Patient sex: F
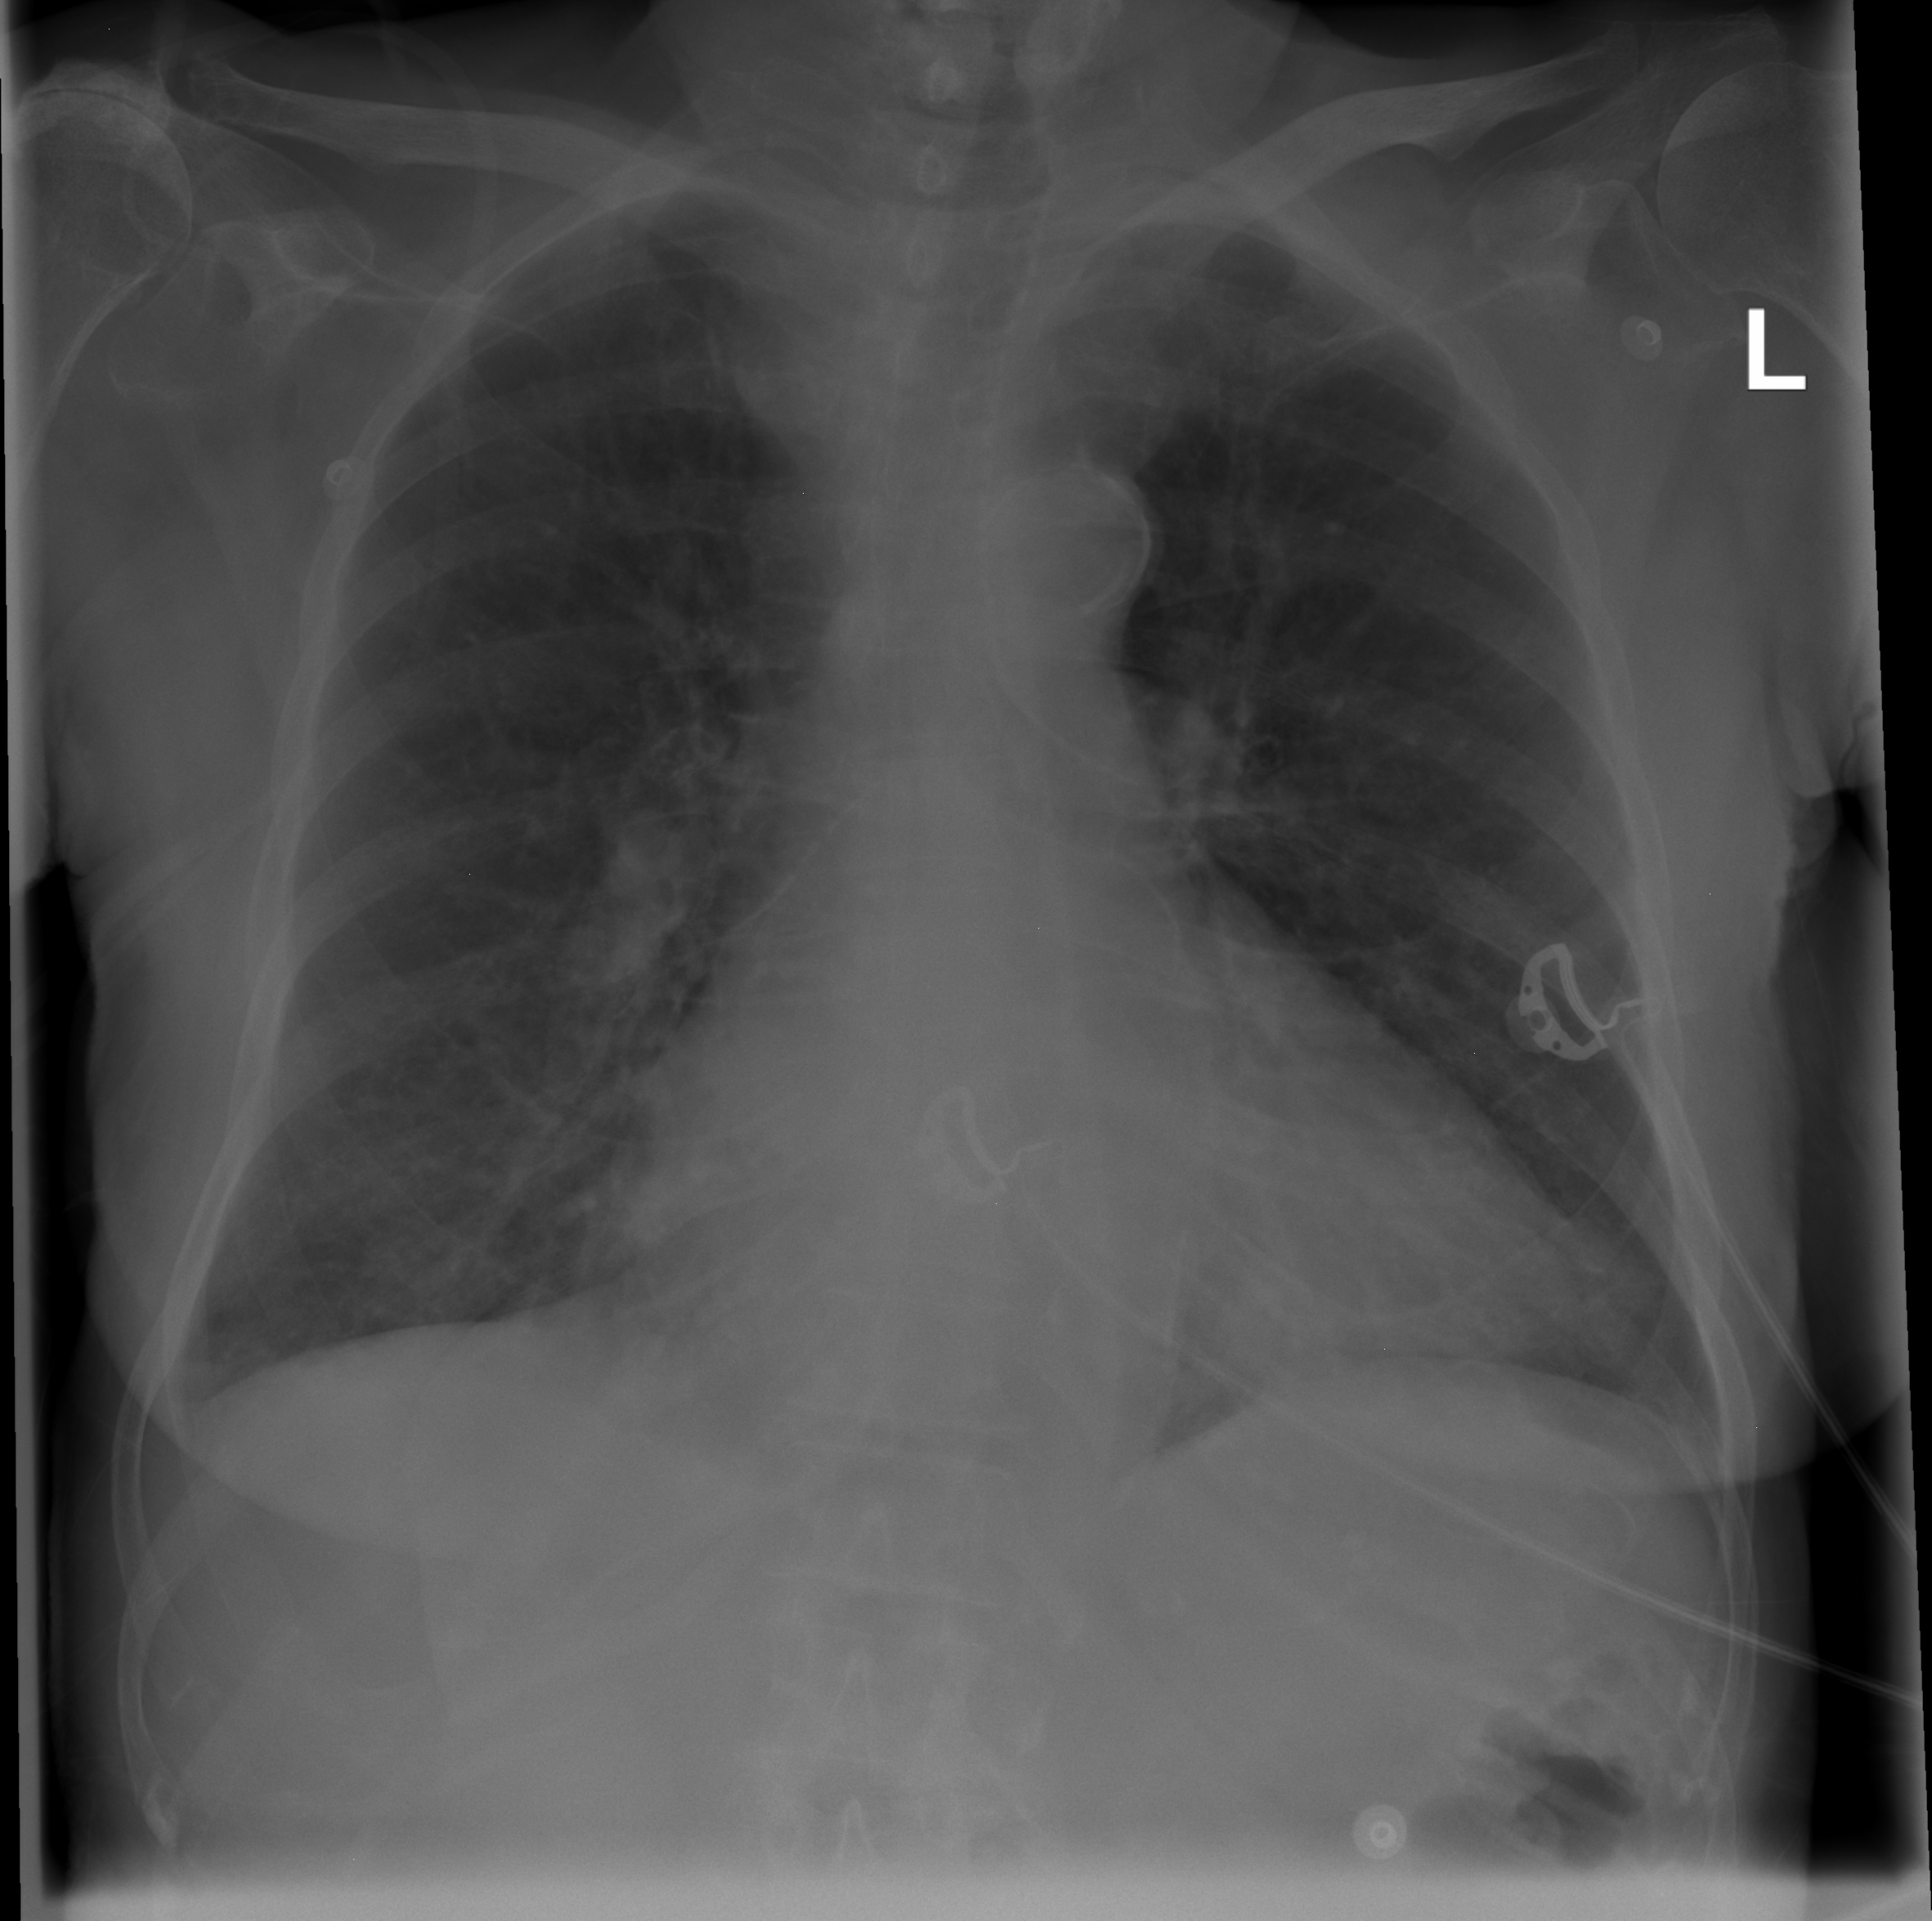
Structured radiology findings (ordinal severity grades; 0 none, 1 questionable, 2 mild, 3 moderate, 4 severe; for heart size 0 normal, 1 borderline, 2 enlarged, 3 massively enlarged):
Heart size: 2
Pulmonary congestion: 0
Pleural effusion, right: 0
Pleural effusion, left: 0
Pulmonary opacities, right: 1
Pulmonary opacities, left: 0
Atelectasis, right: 0
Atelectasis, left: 0